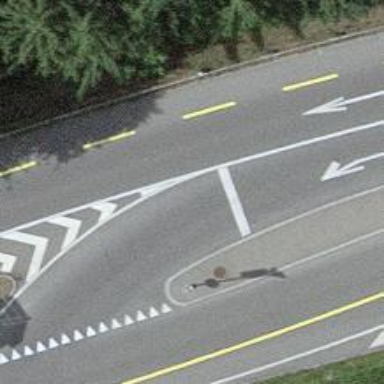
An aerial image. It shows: Road with traffic signals controlling the flow of traffic.